Interaction volume radius: 5 \u00c5
Interaction volume height: 10 \u00c5
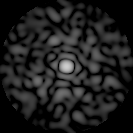
Disorder parameter: 0.8496